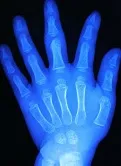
Diagnosis and treatment of clinodactyly deformity in a 2-year-10-month-old boy.also showed essentially normal movement of the upper extremity at the follow-up.
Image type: radiology (x_ray)